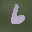
Label: 6